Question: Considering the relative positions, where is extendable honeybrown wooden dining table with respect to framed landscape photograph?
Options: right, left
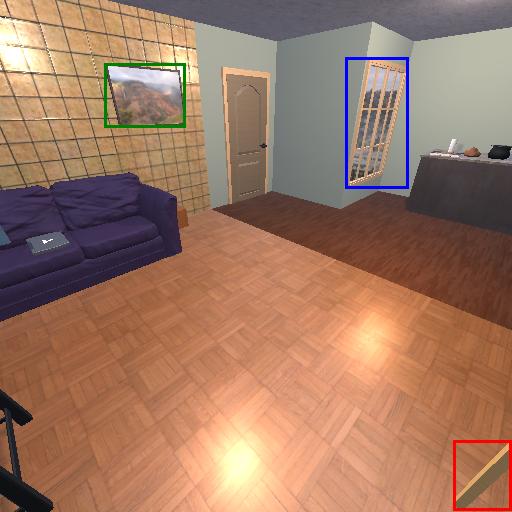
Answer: right